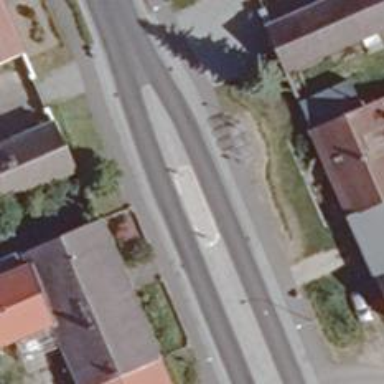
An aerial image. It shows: Traffic calming island.